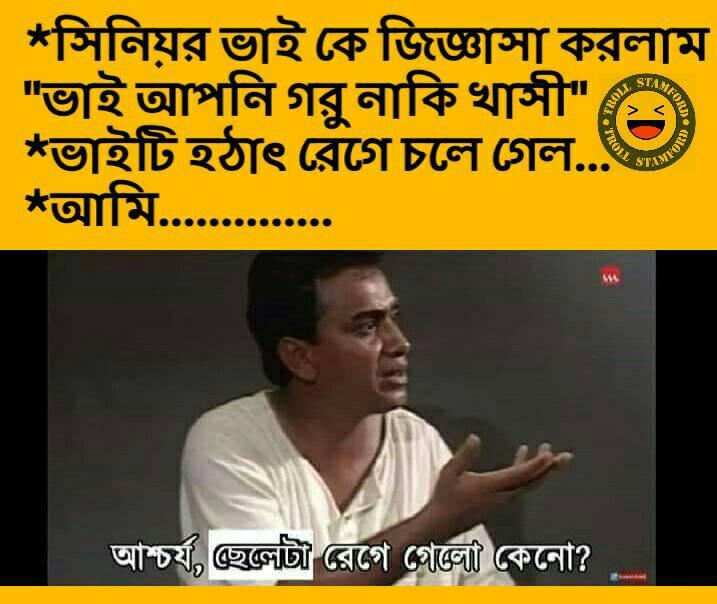
Caption: *সিনিয়র ভাই কে জিজ্ঞাসা করলাম    " ভাই আপনি গরু নাকি খাসী "     * ভাইটি হঠাত রেগে চলে গেল ...    * আমি    আশ্চর্য , ছেলেটা রেগে গেলো কেনো ?
Label: non-hate